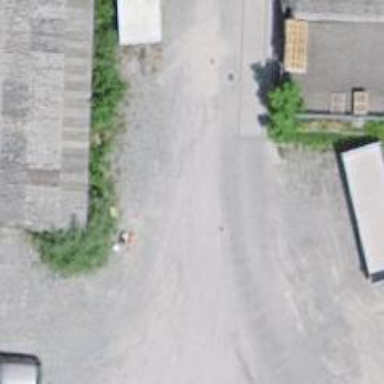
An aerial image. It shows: Unpaved footway.